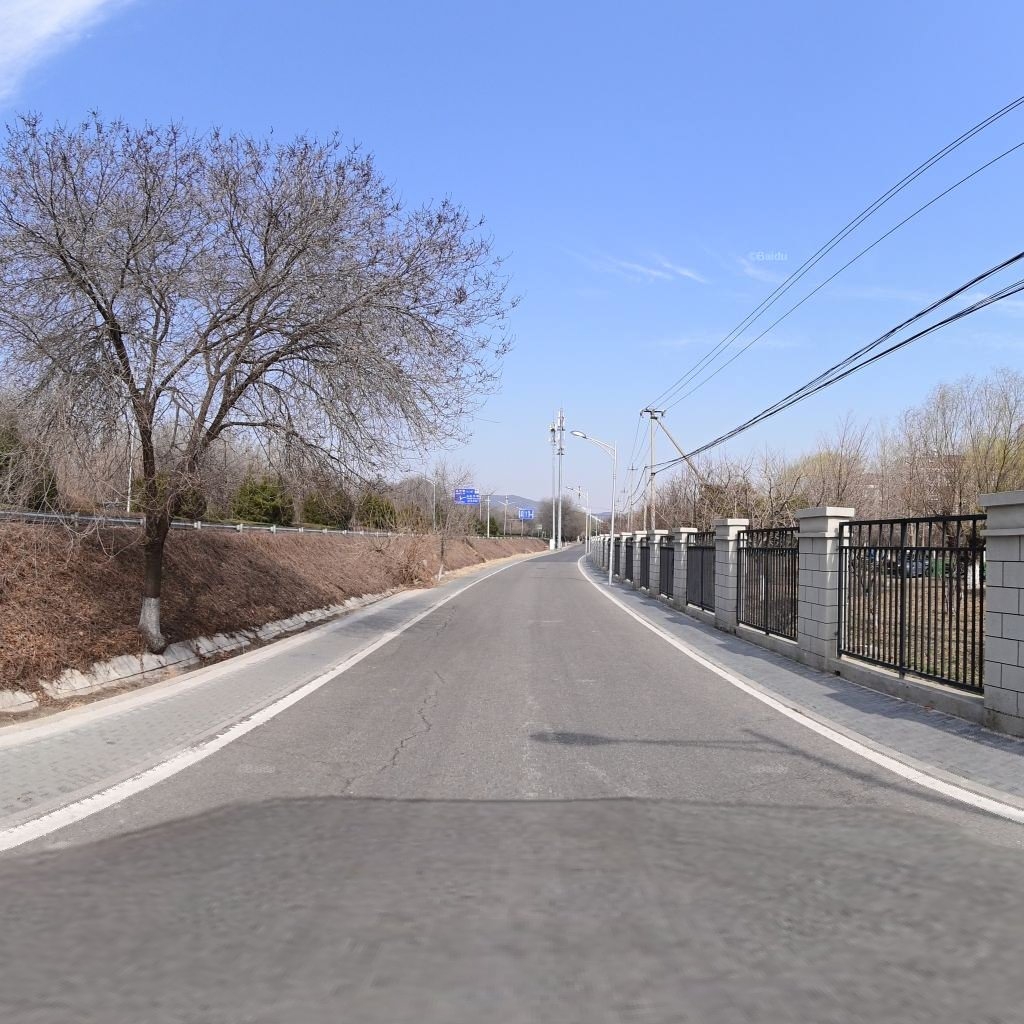
Region: Haidian
Road damage annotations: longitudinal crack, longitudinal crack, transverse crack